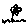
Label: flower